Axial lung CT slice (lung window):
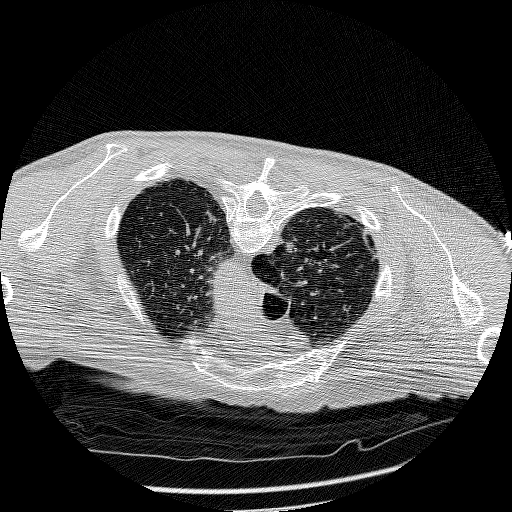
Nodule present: no